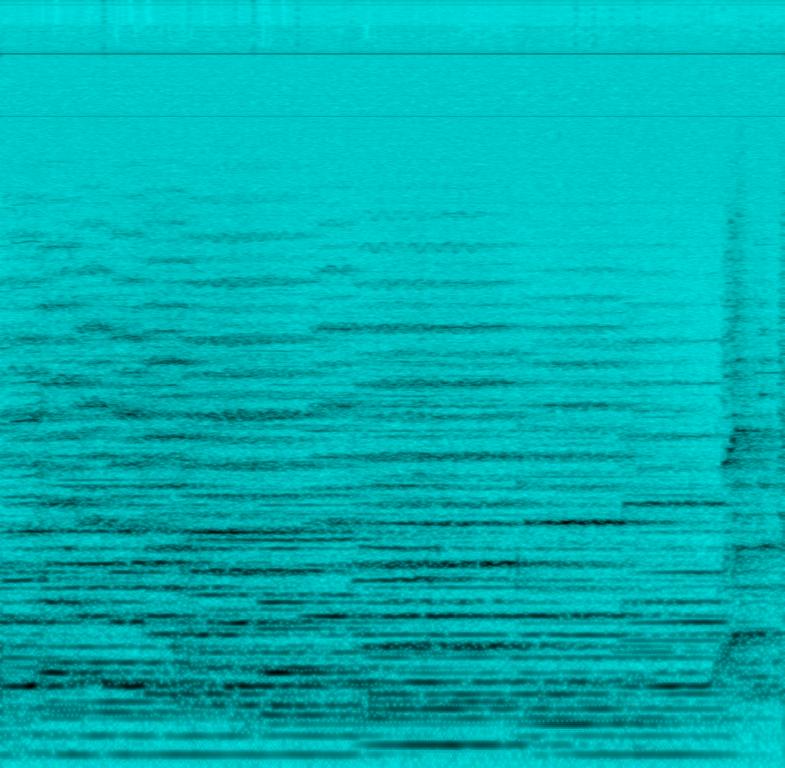
This symphonic song starts off with a melody featuring a flute, marimba and violins. The mood of this song is happy. After three bars, a snare drum plays a marching beat. This is followed by a melody played on trumpets and trombone. There are no voices in this song. This song can be played at the intro of a movie.